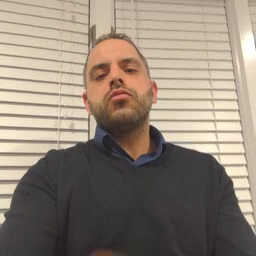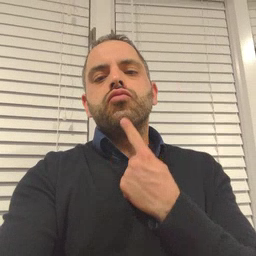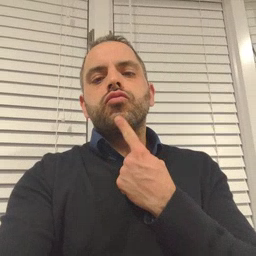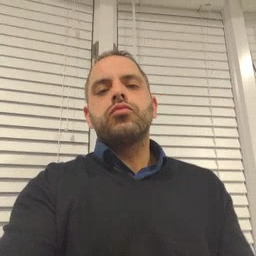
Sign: cheek